Question: I have 2 textboxes, txtStartDate.Text and txtEndDate.Text, user choose date through calendar date picker.
Now I want to count the days between the two selected date and save the result in the database field totalDay(type integer), the following is my code:
But when I click button and try to save it into database, i receive this error:
The version of SQL Server in use does not support datatype 'time'.
What should I do to overcome this problem?
'''
Imports System
Imports System.Data
Imports System.Data.SqlClient
Imports System.Threading
Imports System.Globalization
Partial Class addevent
Inherits System.Web.UI.Page
Protected Sub ButtonAddEvent_Click(ByVal sender As Object, ByVal e As System.EventArgs) Handles ButtonAddEvent.Click
Dim connString As String = ConfigurationManager.ConnectionStrings("ConnectionString1").ConnectionString
'"Data Source=.\SQLEXPRESS;AttachDbFilename=|DataDirectory|\eventdb.mdf;Integrated Security=True;User Instance=True"
Dim con As SqlConnection = New SqlConnection(connString)
Dim cmdQuery As String = "INSERT INTO eventinfo(venue,totalDay,eventTitle,startDate,endDate,description) VALUES (@venue,@totalDay,@eventTitle,@startDate,@endDate,@description)"
Dim cmd = New SqlCommand(cmdQuery)
cmd.Connection = con
cmd.CommandType = CommandType.Text
con.Open()
cmd.Parameters.AddWithValue("@eventTitle", txtEventTitle.Text)
cmd.Parameters.AddWithValue("@venue", txtEventLocation.Text)
cmd.Parameters.AddWithValue("@startDate", txtStartDate.Text)
cmd.Parameters.AddWithValue("@endDate", txtEndDate.Text)
cmd.Parameters.AddWithValue("@description", txtEventDescription.Text)
Dim fmt As String = "dd/MM/yyyy"
Dim dtStart As DateTime = DateTime.ParseExact(txtStartDate.Text, fmt, Nothing)
Dim dtEnd As DateTime = DateTime.ParseExact(txtEndDate.Text, fmt, Nothing)
Dim ts As TimeSpan = dtEnd - dtStart
cmd.Parameters.AddWithValue("@totalDay", ts.TotalDays)
cmd.ExecuteNonQuery()
cmd.Parameters.Clear()
con.Close()
Response.Redirect("~/addbooth.aspx")
End Sub
End Class
'''
My table structure:

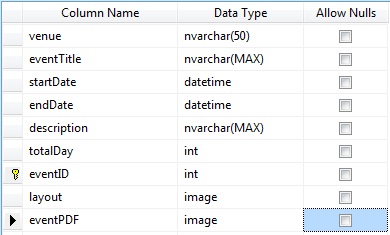
Answer: As your field is of type integer, and you only let users input days without a time component, the following could work:
'''
cmd.Parameters.AddWithValue("@totalDay", ts.Days)
'''
TimeSpan.TotalDays gives you days and fractions of days as a double, TimeSpan.Days only the whole days.